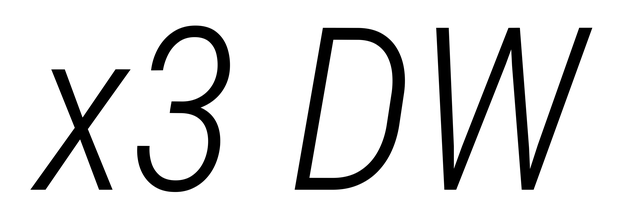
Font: Roboto-Italic_Condensed_Light_Italic